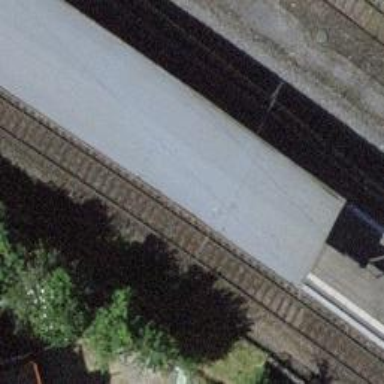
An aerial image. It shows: Public transport stop position along the railway.